Field crop: maize
Growth stage: 2
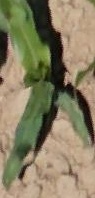
Species: maize